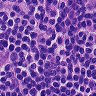
Metastatic tissue present: no